Question: I have two DIV elements '#page' and '#block' :
'''
<div id="page"></div>
<div id="block"></div>
'''
'#block' element has fixed position and long content inside with 'overflow:hidden' property.
'#page' element has some content inside too, but it height of '#page' will be longer or shorter then '#block' height.
My goal is to achieve synchronized scroll between this two elements. Something like this:

I need to calculate speed of '#block' element scroll, because header and footer elements of '#page' and '#block' should be at same position from beginning and at the end of scroll.
- '#page'- '#block'- Calculated '#block' element scroll speed by: '$("#block").outerHeight / $("#page").outerHeight'- Triggered '.scrollTop()' of '#block'
It's working from the beginning and '#block' element scroll is faster then '#page' element scroll, but at the end, '#block' is not scrolled fully.
Here is my JsFiddle: <URL>
Maybe anyone can see what I'm doing wrong?
Thanks in advance.
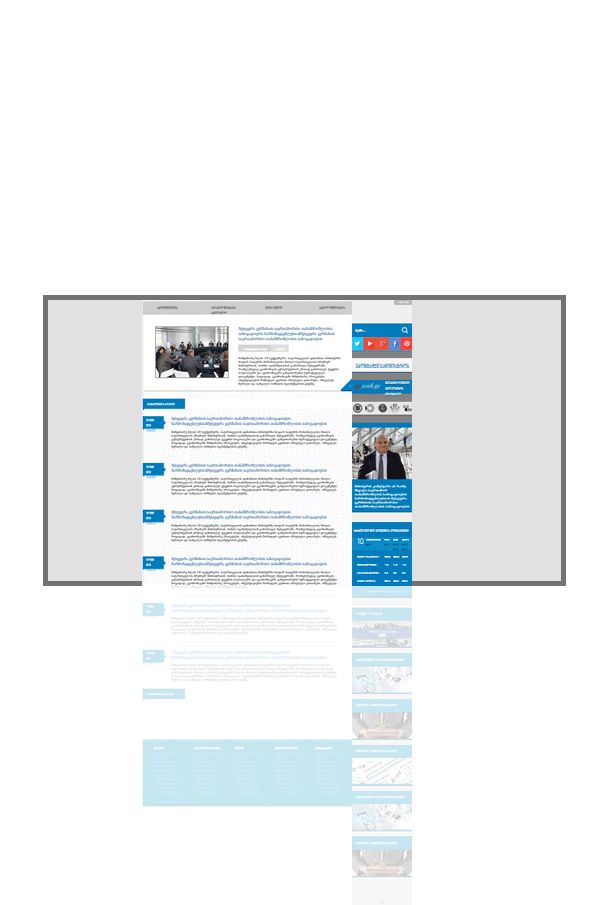
Answer: You must take the 'window height' into the case and subtract it from the elements heights.
'''
$(window).scroll(function() {
var pageH = $('#page').height() - $(this).height();
var pageT = this.scrollY - $('#page').offset().top;
$('#block').scrollTop(pageT / pageH * ($('#blockLength').height() - $(this).height()));
});
'''
## Here's the updated fiddle: http://jsfiddle.net/bQYrf/4/